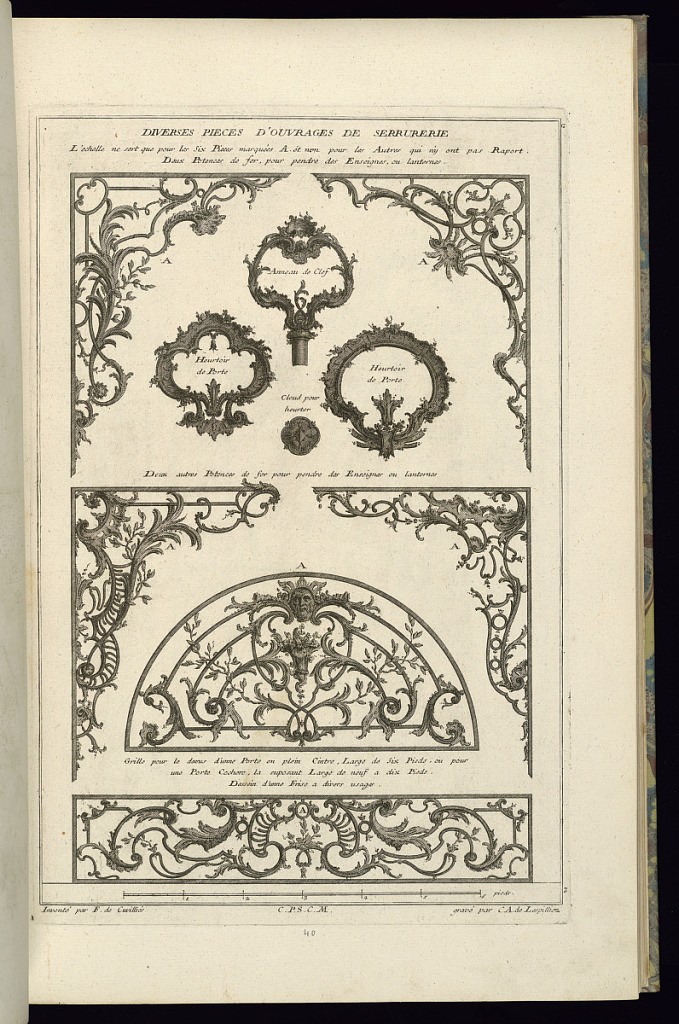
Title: Diverses Pieces d'Ouvrages de Serrurerie
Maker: François de Cuvilliés the Elder, Belgian, 1695 - 1768
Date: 1745
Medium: Etching and engraving on off-white laid paper
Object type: Print
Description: Designs for metal brackets, door knockers, key tops, and friezes. The plate is signed and numbered.